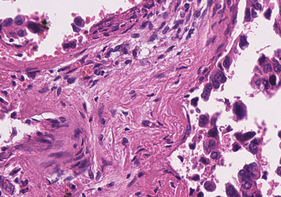
Tumor epithelial tissue: yes
Tumor-associated stroma tissue: yes
Normal tissue: no